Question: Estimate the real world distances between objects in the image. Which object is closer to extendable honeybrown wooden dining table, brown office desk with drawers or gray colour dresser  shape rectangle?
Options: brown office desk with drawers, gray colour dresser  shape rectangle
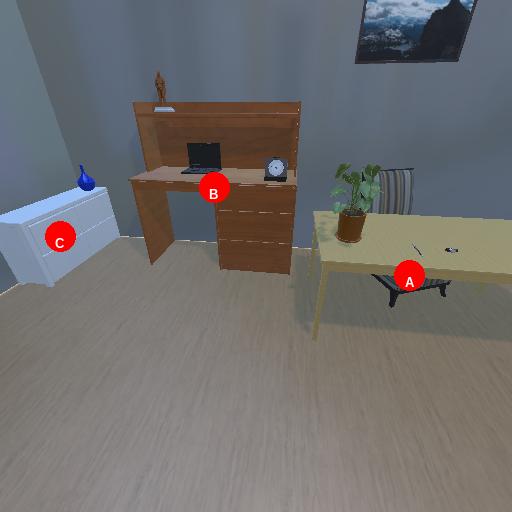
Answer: brown office desk with drawers